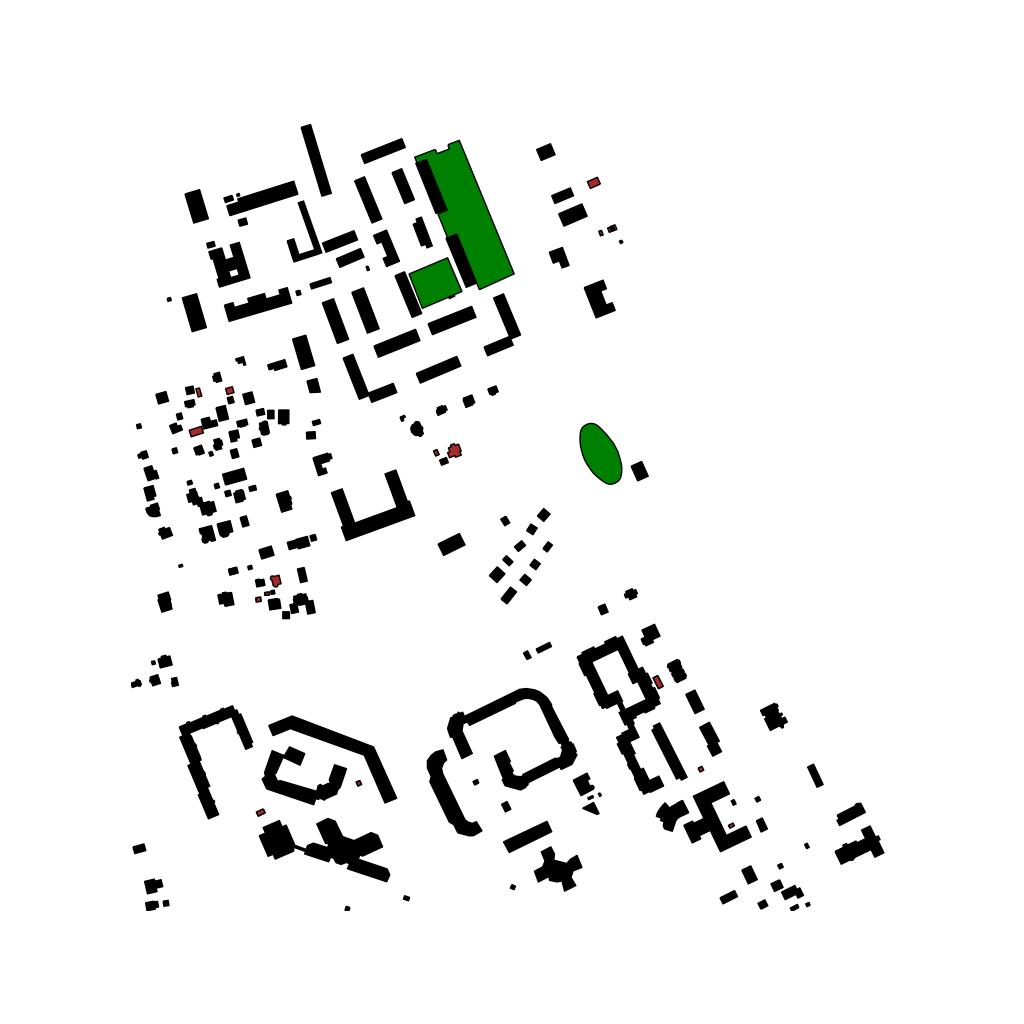
Tags: overhead vector_map, recreation, residential, special, historical, modern, soviet, high_rise, individual_rise, low_rise, medium_rise, density_1, Building, Facility, Park, 1.0 km²